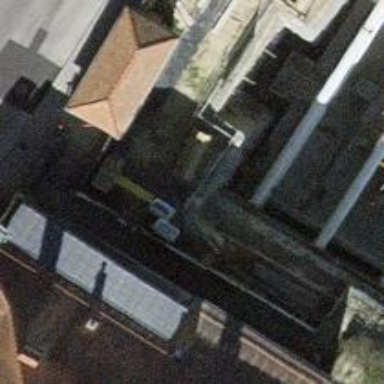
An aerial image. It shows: Concrete steps.